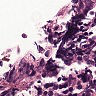
Metastatic tissue present: no